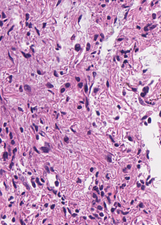
Tumor epithelial tissue: no
Tumor-associated stroma tissue: yes
Normal tissue: no